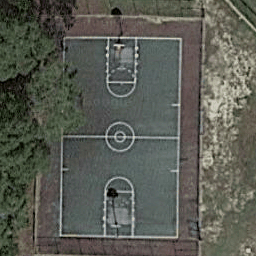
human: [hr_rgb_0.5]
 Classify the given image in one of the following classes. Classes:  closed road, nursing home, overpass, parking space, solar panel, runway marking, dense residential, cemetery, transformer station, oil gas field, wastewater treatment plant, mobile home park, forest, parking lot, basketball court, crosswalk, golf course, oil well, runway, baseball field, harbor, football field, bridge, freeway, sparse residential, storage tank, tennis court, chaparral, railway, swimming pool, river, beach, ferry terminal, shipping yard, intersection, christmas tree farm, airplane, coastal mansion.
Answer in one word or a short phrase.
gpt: basketball court